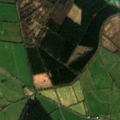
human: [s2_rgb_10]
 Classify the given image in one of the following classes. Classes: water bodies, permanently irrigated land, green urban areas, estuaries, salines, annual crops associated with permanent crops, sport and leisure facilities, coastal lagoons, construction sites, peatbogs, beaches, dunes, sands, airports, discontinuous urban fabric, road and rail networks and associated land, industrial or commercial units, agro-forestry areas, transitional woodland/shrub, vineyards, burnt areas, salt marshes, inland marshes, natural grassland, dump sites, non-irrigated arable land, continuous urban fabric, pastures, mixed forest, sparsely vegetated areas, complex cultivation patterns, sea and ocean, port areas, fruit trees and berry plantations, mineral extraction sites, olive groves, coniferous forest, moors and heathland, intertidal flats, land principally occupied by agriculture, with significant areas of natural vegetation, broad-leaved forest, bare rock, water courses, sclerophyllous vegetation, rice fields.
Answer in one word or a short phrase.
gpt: pastures, coniferous forest